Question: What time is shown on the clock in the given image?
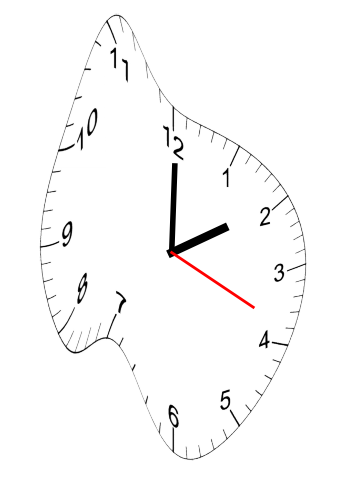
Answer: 02:00:19